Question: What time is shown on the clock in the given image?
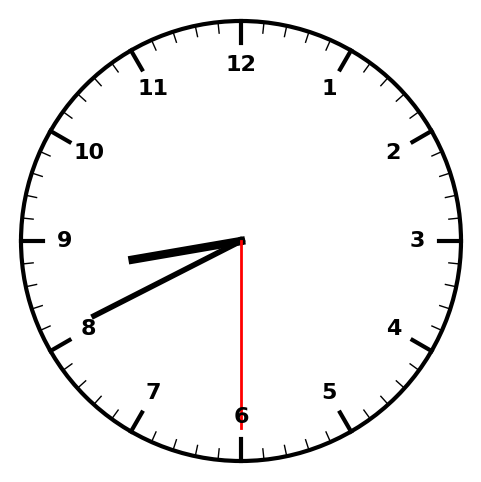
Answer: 08:40:30